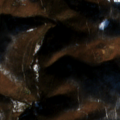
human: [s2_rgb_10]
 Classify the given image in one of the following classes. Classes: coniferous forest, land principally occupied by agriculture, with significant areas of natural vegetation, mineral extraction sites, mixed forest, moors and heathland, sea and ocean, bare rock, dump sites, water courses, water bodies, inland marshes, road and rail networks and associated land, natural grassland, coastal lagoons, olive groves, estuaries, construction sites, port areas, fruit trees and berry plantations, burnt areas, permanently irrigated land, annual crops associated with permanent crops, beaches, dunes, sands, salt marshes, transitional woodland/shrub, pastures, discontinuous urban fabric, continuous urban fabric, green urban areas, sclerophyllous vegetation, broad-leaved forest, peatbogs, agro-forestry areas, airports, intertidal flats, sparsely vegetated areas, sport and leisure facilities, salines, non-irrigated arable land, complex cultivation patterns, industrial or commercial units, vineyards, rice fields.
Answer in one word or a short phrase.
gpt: broad-leaved forest